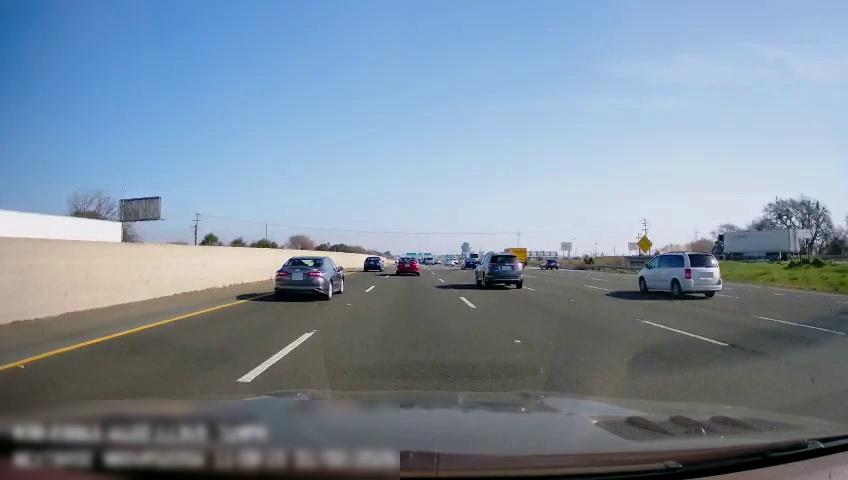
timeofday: Day
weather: Sunny
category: Drivable Space
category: Vehicles | SUV
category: Vehicles | Truck
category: Vehicles | Van
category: Vehicles | Car
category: Vehicles | SUV
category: Vehicles | Van
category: Vehicles | Car
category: Vehicles | Car
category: Vehicles | Car
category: Vehicles | Truck
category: Vehicles | Truck
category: Lanes | Alternate Lane
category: Lanes | Current Lane
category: Lanes | Current Lane
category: Lanes | Alternate Lane
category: Lanes | Alternate Lane
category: Lanes | Alternate Lane
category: Lanes | Alternate Lane
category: Lanes | Alternate Lane
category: Traffic | Signs
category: Traffic | Signs
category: Traffic | Signs
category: Traffic | Signs
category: Traffic | Signs